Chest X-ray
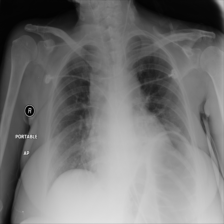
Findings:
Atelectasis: positive
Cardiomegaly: negative
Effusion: negative
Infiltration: negative
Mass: negative
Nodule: negative
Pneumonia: negative
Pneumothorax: negative
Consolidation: negative
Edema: negative
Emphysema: negative
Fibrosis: negative
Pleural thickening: negative
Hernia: negative